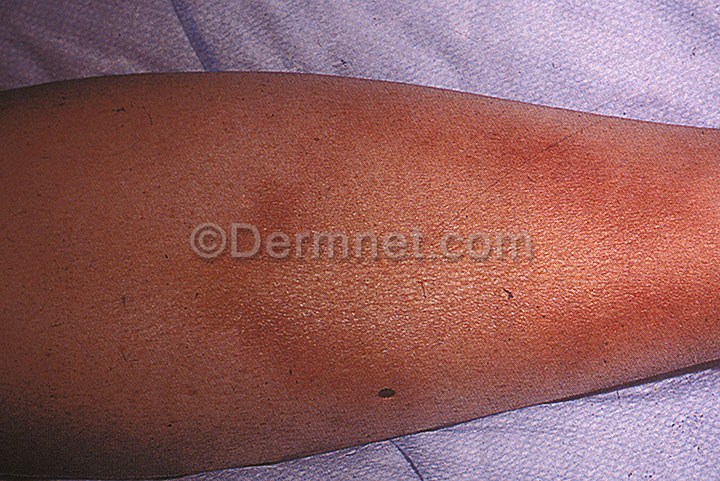
Disease: Scabies Lyme Disease and other Infestations and Bites